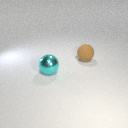
large cyan metal sphere to the left of large brown rubber sphere